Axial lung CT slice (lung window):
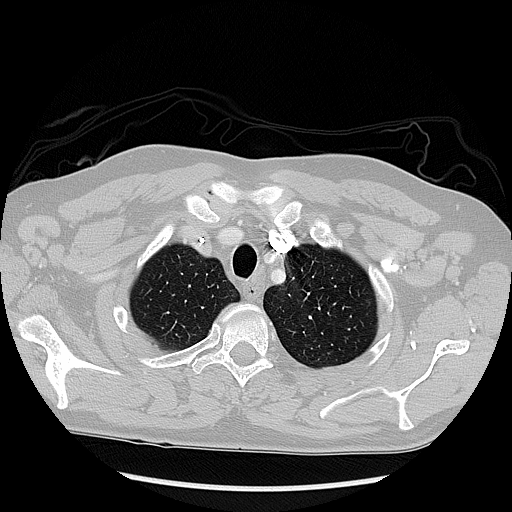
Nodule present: no